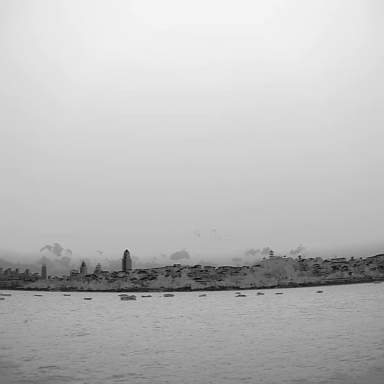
There are 12 bulk_carriers in the infrared image.